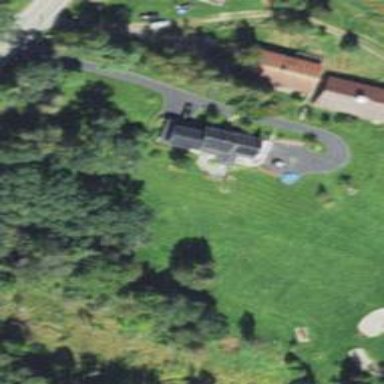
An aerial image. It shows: Simple house.